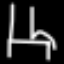
Label: chair